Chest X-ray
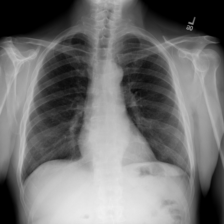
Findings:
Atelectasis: negative
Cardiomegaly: negative
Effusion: negative
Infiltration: negative
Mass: negative
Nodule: negative
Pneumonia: negative
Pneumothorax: negative
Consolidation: negative
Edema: negative
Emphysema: negative
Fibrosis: negative
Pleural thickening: negative
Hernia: negative